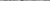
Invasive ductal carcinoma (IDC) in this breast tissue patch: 0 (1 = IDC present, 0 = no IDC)